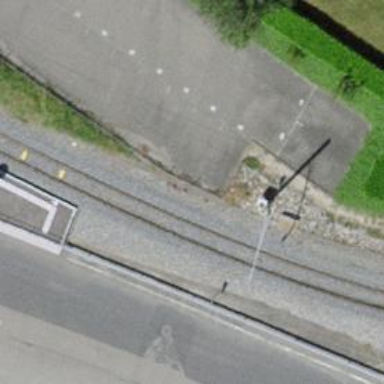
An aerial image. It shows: Narrow-gauge railway with electrified contact line.